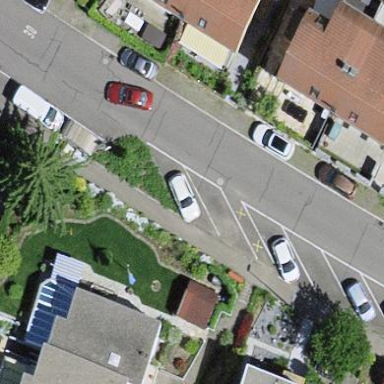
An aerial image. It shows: Diagonal street-side parking available as amenity.